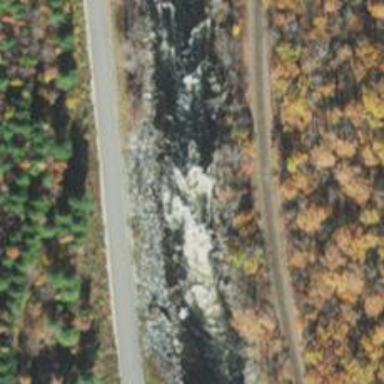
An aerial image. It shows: River with rapid grade 3 whitewater.